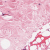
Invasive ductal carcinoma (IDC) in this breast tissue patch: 0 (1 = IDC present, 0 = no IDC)